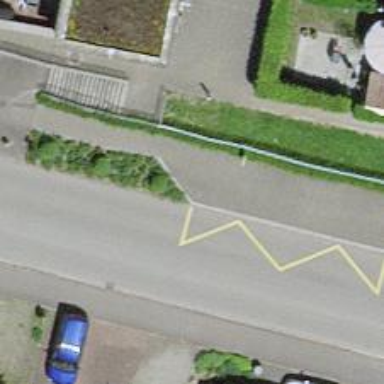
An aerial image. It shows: Platform for public transport on the road.